Question: Hi is that possible to display multiple User Pin's on 'MKMapView' at same location Lat Long. see this Bellow Image:-

in This above image i can there is a Two user location pin but Because of same Lat long i can see only one pin. so my question is that is that possible to display multiple pin on same location.
if we can't drop Multiple Pin's on a Same location then it is possible to display multiple 'AccessoryView' on one pin who contain same location user's info.
Please Guide me how to do this task.
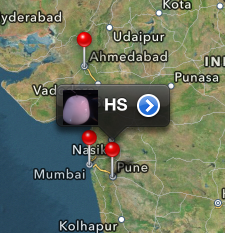
Answer: You will need to create a custom MKAnnotation class to do this.
There is no meaning in dropping multiple pins at same position.
Instead you can show multiple AccessoryView in same one pin
For that you need to create UIView that list all your pin headers which you wish to show.
'''
[customAnnotationView.contentView addSubview:_contentView];
customAnnotationView.contentWidth = _contentView.frame.size.width;
customAnnotationView.contentHeight = _contentView.frame.size.height;
'''
UIView is what you design so you can create that
Something like this can help you.